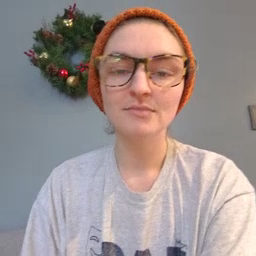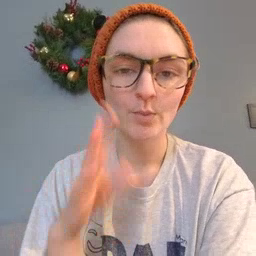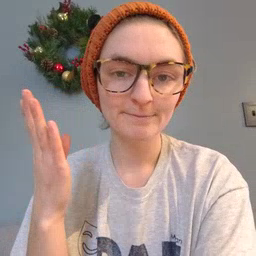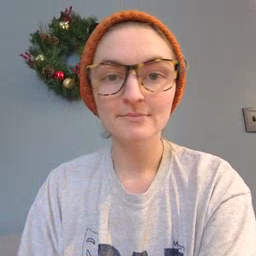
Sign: open